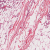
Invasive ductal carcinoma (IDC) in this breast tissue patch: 1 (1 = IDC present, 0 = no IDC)